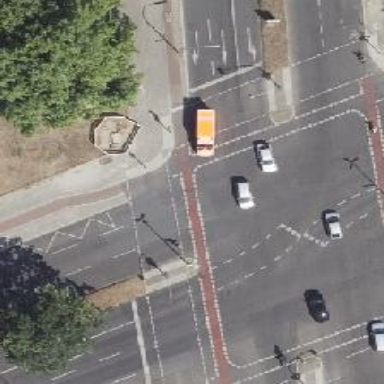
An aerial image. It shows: Asphalt footway with crossing controlled by traffic signals.